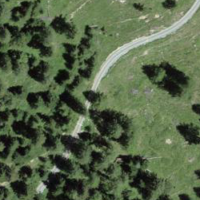
EUNIS habitat code: 43
Species observed at this site:
Anthyllis vulneraria
Fragaria vesca
Vicia cracca